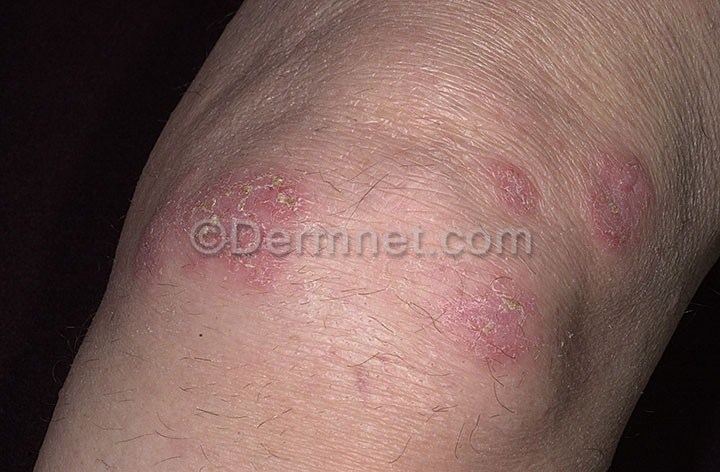
Disease: Eczema Photos